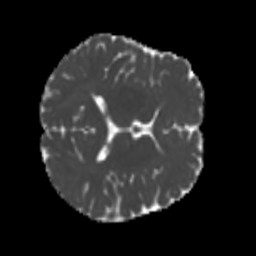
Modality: MD
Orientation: axial
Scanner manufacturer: siemens
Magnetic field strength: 3 T
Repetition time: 4 s
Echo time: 0.0594 s